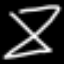
Label: hourglass